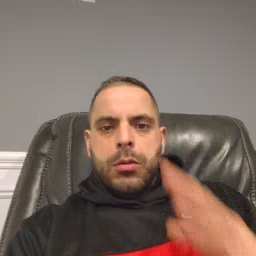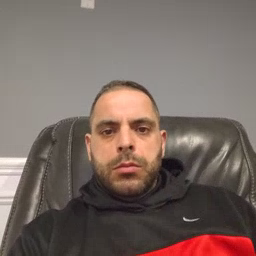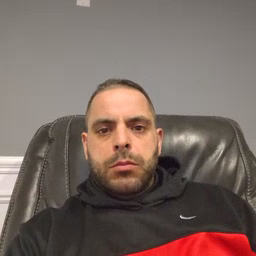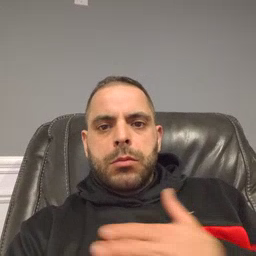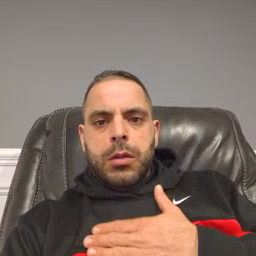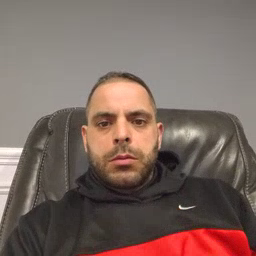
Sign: minemy